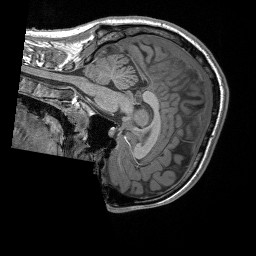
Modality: T1w
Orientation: sagittal
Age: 25
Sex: male
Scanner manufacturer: siemens
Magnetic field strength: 3 T
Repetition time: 1.56 s
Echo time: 0.00207 s